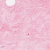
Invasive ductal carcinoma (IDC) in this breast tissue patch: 0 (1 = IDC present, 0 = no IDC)